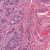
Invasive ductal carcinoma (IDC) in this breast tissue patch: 1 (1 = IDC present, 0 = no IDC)